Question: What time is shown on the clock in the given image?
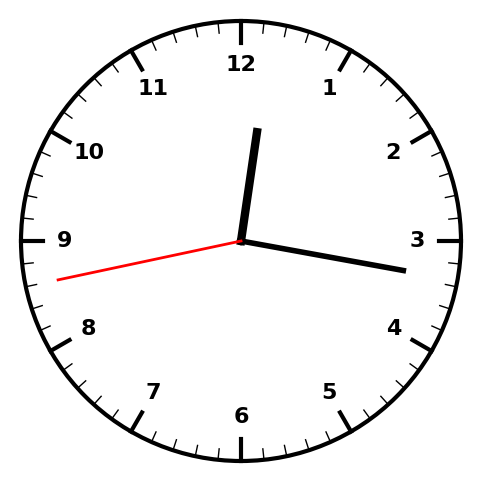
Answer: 12:16:43